Current action and preconditions to check: trajectory_clear

Your task: For each precondition in the list above, predict whether it will hold at this action.

Consider the current scene as observed from the mobile robot's camera, and analyze the predicted future states of all dynamic agents (e.g., people, animals, vehicles, or any moving entities) within the NEXT SECOND.

IMPORTANT: Only answer "very likely" if you are absolutely certain—based on strong, clear evidence—that a dynamic agent will violate the precondition in the predicted future state. Do NOT answer "very likely" for unlikely, ambiguous, or low-probability risks.

Ask yourself for each precondition: Is there a high probability, with clear and convincing evidence, that the predicted future states of any dynamic agent will interfere with the predicted future state of the currently executing action within the NEXT SECOND, causing that precondition to fail?

Assess the risk level based on these predictions. Use "likely" or "very likely" if motions create a clear risk of interference.

Use "neutral" or "improbable" if agents are nearby but their predicted paths are clearly diverging or non-conflicting.

Failure Risk Categories: "very improbable", "improbable", "neutral", "likely", "very likely"

Answer Format: Output ONLY the probability_of_failure value from these categories: "very improbable", "improbable", "neutral", "likely", "very likely"

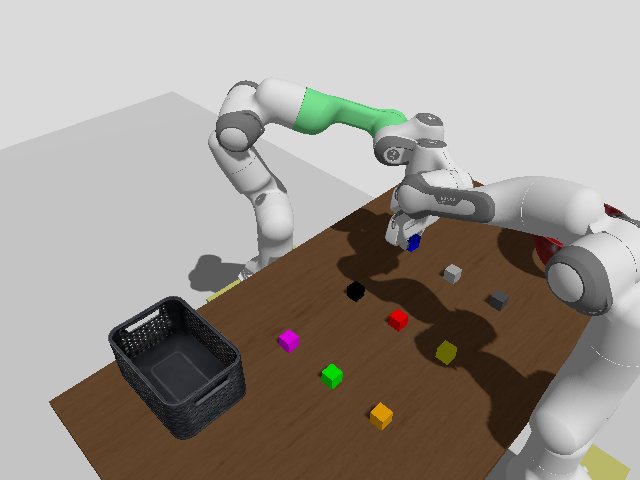

Answer: neutral